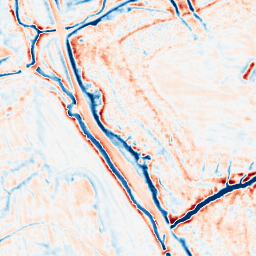
Category: edge_preserving
Decomposition family: bilateral
Decomposition parameters: d: 15
sigma_color: 150
sigma_space: 50
Upsampling method: sinc_blackman
Upsampling parameters: scale: 2
kernel_size: 4
Upsampling scale: 2